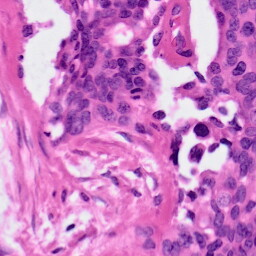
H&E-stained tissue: Ovarian